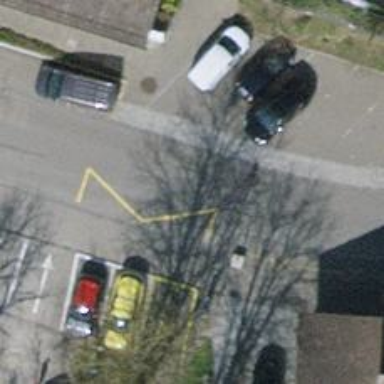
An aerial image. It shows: Bus stop with designated stop position for public transport.